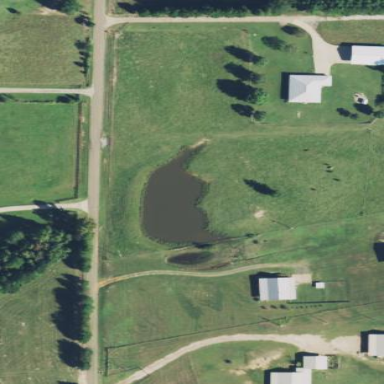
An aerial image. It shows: Serene pond surrounded by nature.